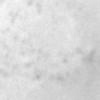
Label: no_change